Question: List sections are used quite a lot in Android through out Google's own applications and in some of the framework's features as well, i.e. preferences.
This made me wonder if there is an offical section 'View' available in Android? If so, it seems to be hidden.
Here's a picture from the <URL> that shows what I'm talking about:

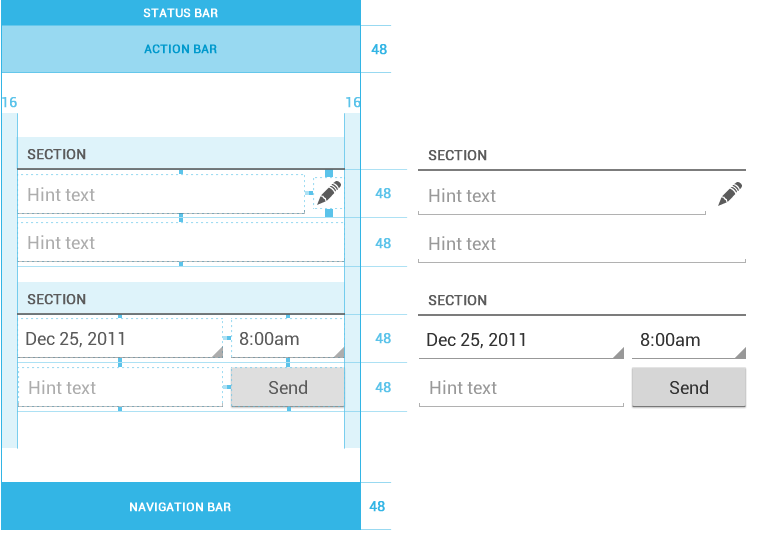
Answer: > This made me wonder if there is an offical section View available in Android?
No, sorry. There are plenty of libraries for this, and you can probably grab some code out of AOSP for it as well, but there is nothing in the SDK for it. Just because the design folk think it is a good idea does not mean that we actually have code in the SDK to leverage such ideas.